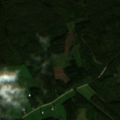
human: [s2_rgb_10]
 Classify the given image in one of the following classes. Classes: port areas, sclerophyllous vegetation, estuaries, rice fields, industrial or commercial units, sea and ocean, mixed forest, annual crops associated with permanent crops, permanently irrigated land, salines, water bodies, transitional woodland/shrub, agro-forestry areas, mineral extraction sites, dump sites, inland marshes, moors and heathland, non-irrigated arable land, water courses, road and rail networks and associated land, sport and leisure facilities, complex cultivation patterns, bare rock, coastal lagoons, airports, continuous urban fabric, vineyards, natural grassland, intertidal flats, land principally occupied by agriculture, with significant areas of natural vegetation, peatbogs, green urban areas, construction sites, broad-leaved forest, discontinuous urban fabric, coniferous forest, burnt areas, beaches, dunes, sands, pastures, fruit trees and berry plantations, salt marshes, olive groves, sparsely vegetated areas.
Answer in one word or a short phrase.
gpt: land principally occupied by agriculture, with significant areas of natural vegetation, coniferous forest, mixed forest, transitional woodland/shrub